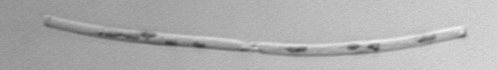
Label: Eucampia_morphytype1